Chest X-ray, PA view. Patient: 14 years old, sex M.
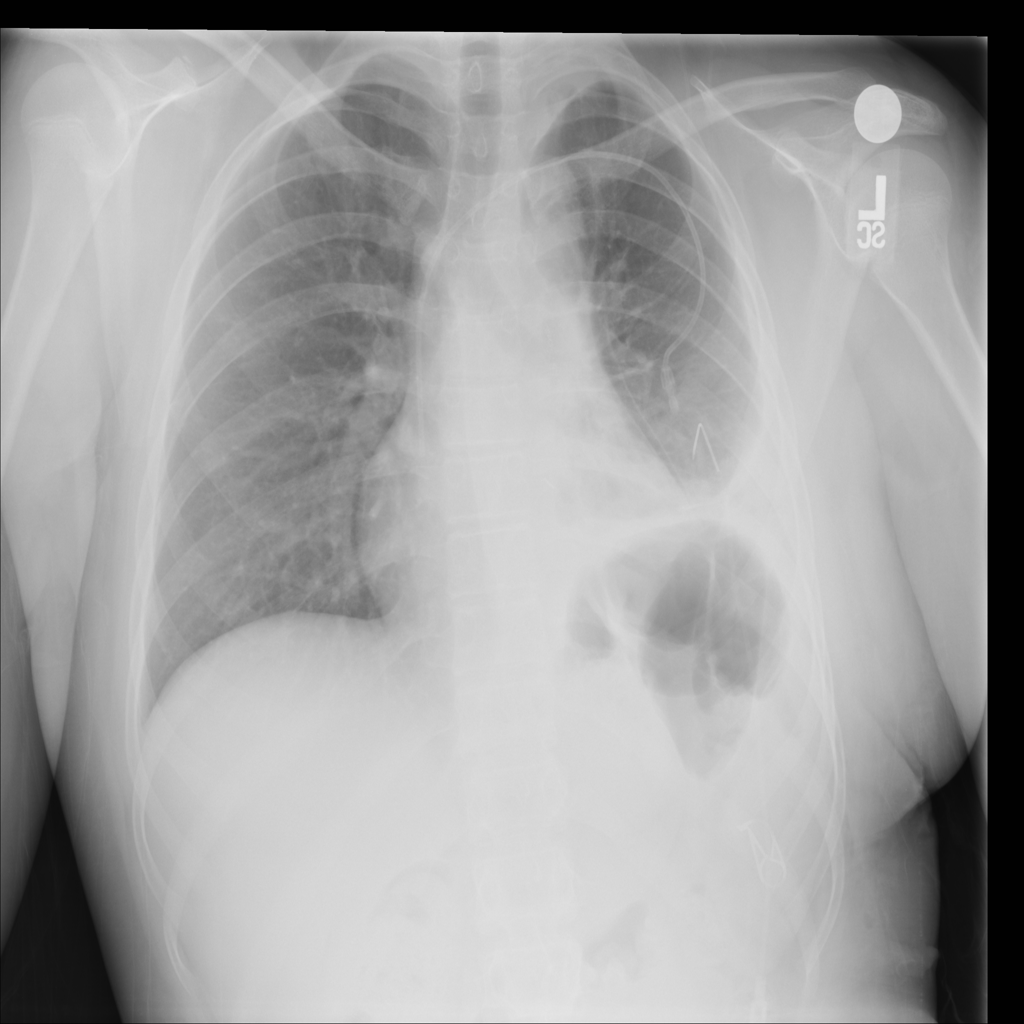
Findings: Atelectasis, Effusion